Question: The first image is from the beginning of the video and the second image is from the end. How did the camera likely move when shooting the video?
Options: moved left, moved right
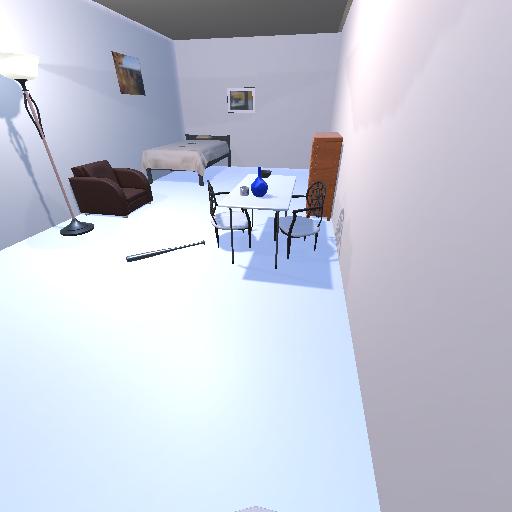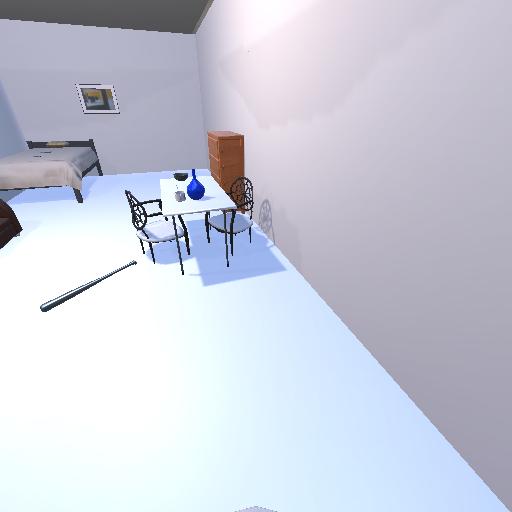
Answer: moved left